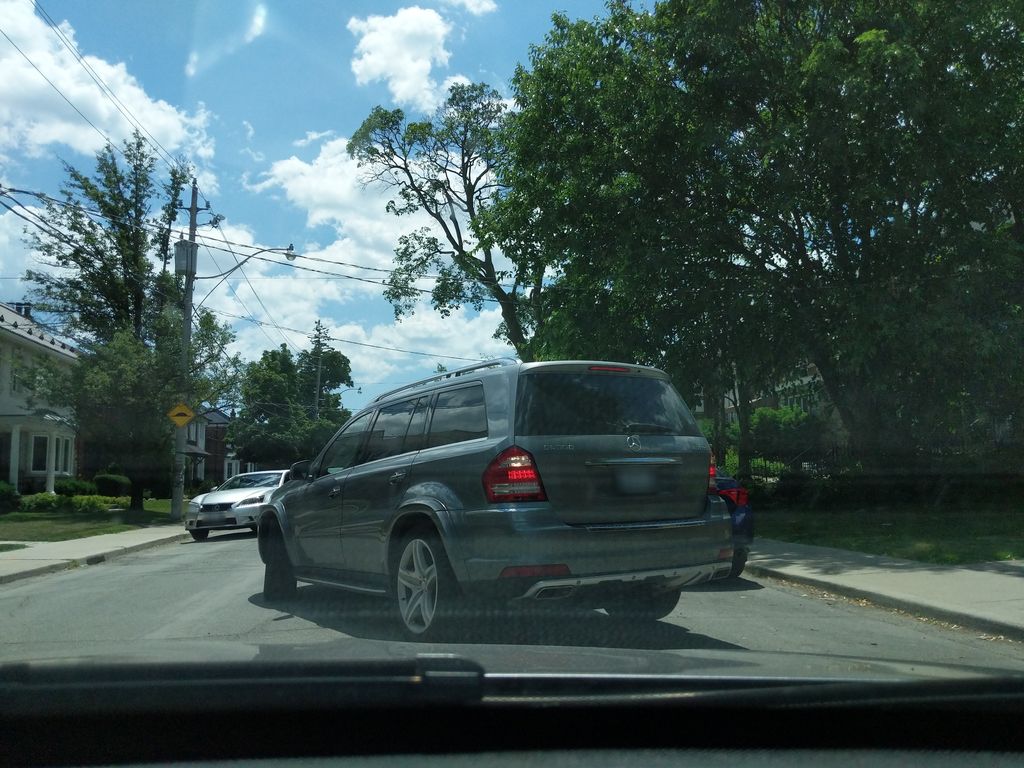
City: toronto